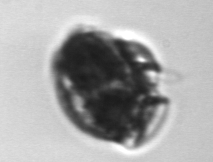
Label: Dinophysis_acuminata